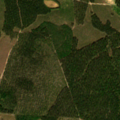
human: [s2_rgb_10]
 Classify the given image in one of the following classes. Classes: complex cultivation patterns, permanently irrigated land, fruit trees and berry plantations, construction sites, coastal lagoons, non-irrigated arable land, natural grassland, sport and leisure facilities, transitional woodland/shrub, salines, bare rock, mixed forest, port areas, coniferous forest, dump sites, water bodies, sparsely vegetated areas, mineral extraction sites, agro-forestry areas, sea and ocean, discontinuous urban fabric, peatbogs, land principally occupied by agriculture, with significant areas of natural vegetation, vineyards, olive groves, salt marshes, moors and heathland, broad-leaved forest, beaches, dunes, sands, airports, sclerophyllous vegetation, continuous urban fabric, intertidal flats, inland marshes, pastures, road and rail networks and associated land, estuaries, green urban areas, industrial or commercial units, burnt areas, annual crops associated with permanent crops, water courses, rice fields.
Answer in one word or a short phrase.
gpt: coniferous forest, mixed forest, transitional woodland/shrub